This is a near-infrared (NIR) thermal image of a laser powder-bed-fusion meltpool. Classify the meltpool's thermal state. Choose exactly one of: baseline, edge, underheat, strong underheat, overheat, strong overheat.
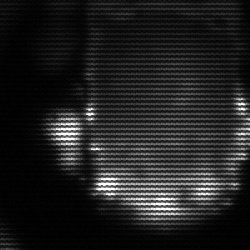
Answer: baseline